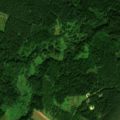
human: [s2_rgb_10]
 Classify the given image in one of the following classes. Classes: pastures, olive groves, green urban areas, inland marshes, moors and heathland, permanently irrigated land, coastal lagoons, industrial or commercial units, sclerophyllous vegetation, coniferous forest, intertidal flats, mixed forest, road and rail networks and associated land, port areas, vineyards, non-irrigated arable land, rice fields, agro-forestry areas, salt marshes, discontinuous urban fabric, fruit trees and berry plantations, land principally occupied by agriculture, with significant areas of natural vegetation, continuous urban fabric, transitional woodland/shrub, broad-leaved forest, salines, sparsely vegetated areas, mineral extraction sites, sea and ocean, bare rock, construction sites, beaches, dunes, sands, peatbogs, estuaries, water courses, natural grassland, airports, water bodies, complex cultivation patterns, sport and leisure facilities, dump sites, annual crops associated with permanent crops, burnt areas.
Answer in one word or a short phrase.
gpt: non-irrigated arable land, land principally occupied by agriculture, with significant areas of natural vegetation, coniferous forest, peatbogs